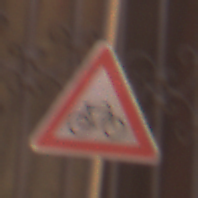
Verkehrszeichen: RadverkehrLinks
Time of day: MorningAfternoon
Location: Outdoor (Urban)
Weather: Clear
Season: NotSpecified
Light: Natural